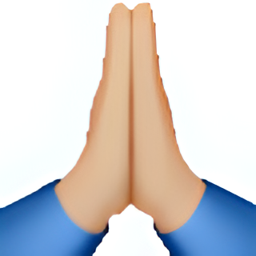
Name: person with folded hands
Emoji: 🙏🏼
Group: People & Body
Sub-group: hands